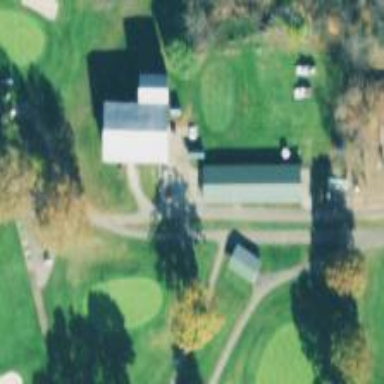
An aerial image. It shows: Pathway for golfing.